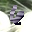
Label: 6